Field crop: tomato
Growth stage: 1
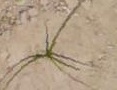
Species: cyperus